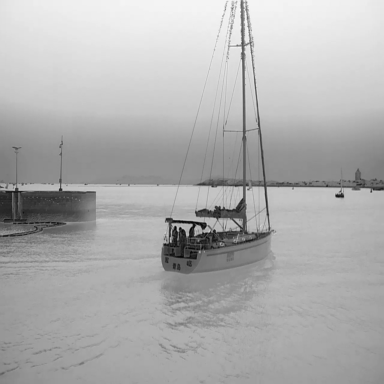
There are eight sailboats in the infrared image.